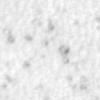
Label: no_change